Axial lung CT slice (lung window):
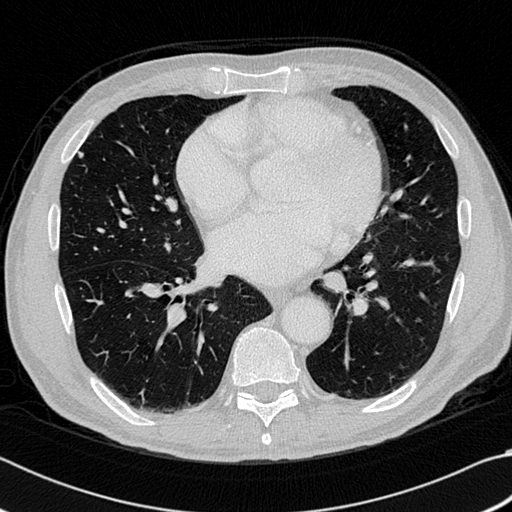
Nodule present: yes
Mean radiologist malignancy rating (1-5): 2